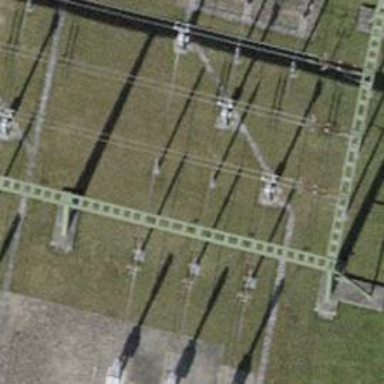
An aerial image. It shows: Bay for power line.